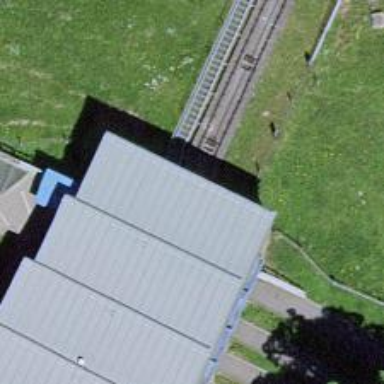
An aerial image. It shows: Funicular railway.